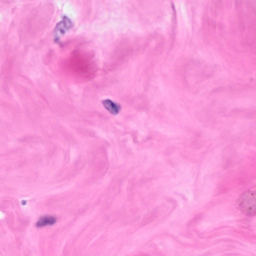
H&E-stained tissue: Breast